Interaction volume radius: 5 \u00c5
Interaction volume height: 35 \u00c5
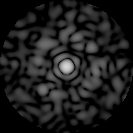
Disorder parameter: 0.8162